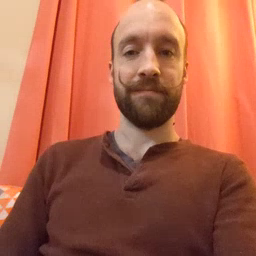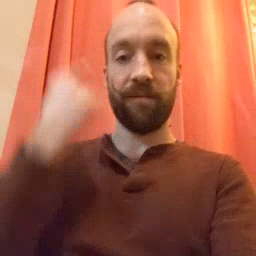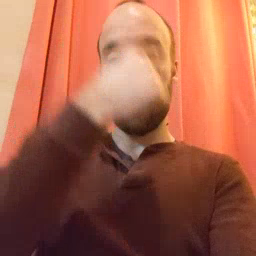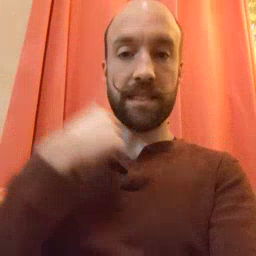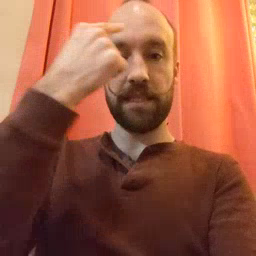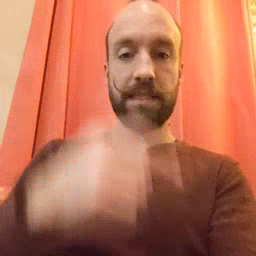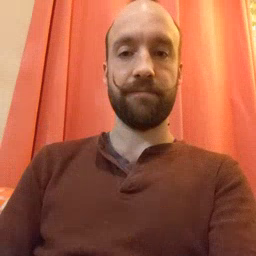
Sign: face